Question: When we rotate any object like 'Image' then its 'x' and 'y' will also change according to the
roation angle.
I just want to know how we can calculate the outer rectangle 'x' and 'y' ( pointed with red
circle in the image ) while rotating the image. We have image 'width', 'height' and
'rotation angle' ?
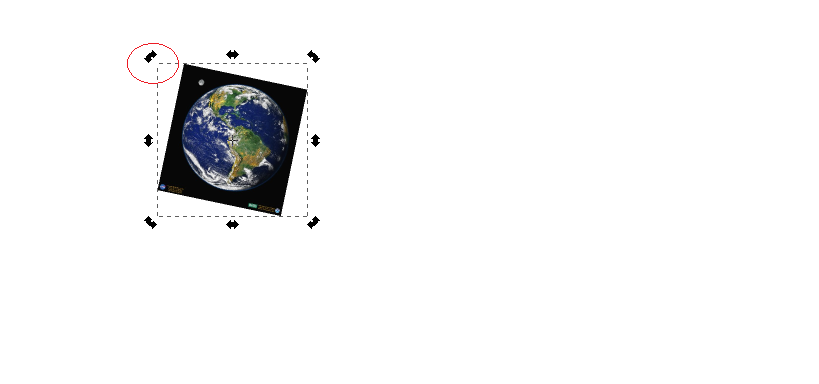
Answer: x - your x coordinate
height - height of your image
angle - rotation angle
Then you need